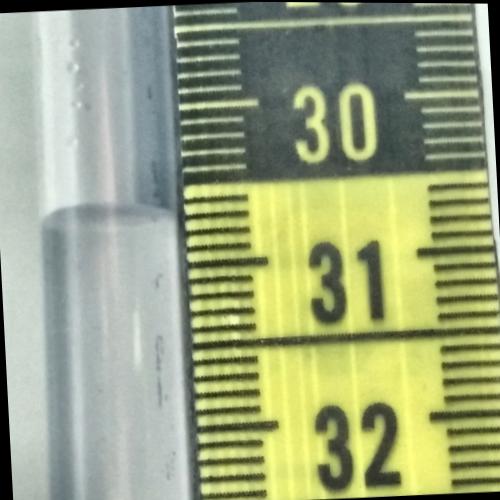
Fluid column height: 30.7 cm